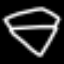
Label: diamond